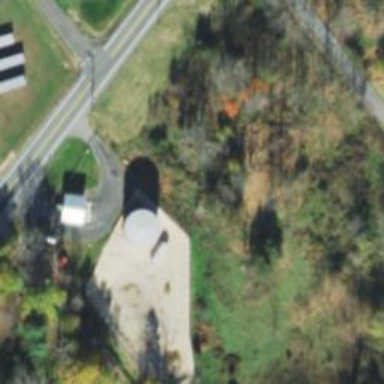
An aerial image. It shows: Silo.